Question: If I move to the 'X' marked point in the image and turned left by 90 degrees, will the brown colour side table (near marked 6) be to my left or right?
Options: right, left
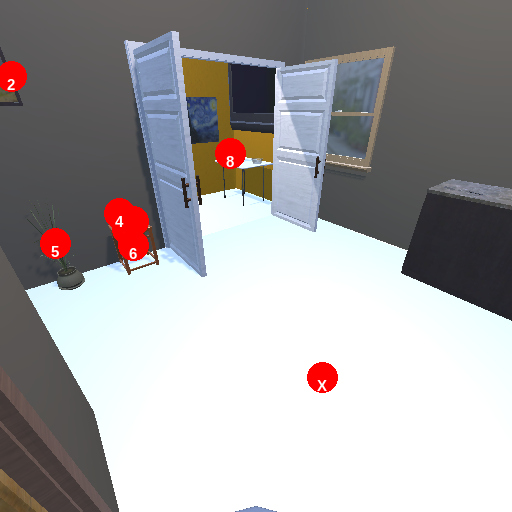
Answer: right